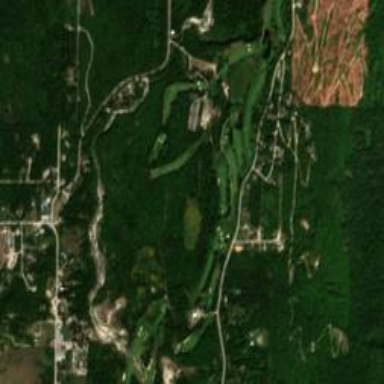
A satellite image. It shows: Golf course.